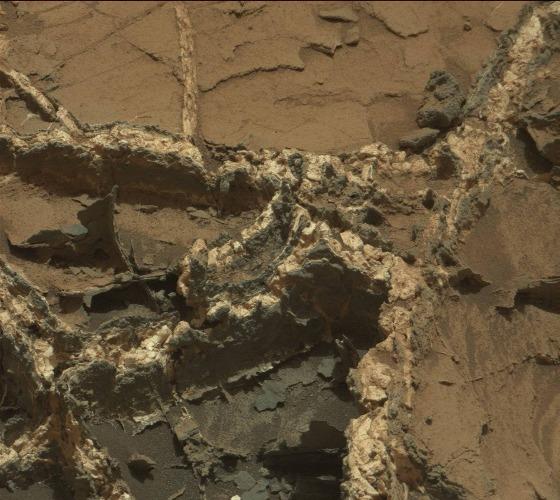
Terrain classes present: Bedrock, Rock